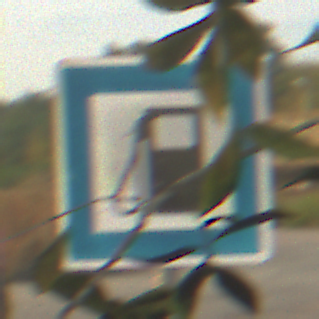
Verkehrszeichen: Tankstelle
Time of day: SunriseSunset
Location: Outdoor (Suburban)
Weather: PartlyCloudy
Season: NotSpecified
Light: Natural